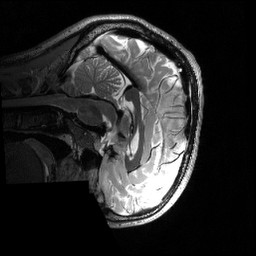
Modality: T2w
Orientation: sagittal
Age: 24
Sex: male
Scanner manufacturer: siemens
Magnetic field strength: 3 T
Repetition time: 3.2 s
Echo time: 0.566 s